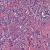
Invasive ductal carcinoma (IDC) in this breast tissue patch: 1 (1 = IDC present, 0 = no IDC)